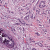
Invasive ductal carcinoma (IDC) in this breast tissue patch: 1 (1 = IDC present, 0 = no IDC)